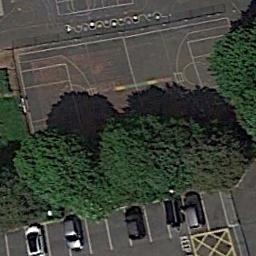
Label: basketball_court